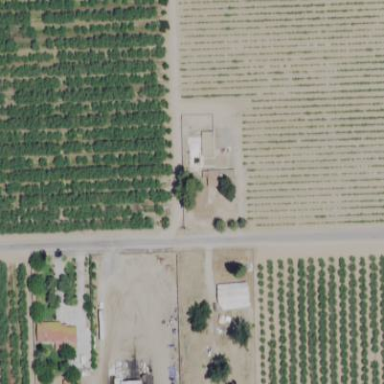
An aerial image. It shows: Vineyard growing grapes.